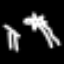
Label: palm tree